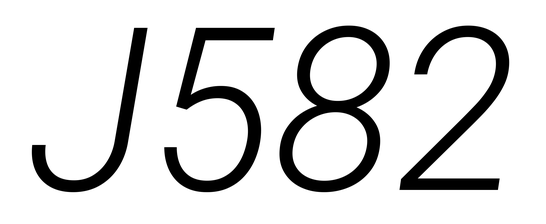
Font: Roboto-Italic_Light_Italic